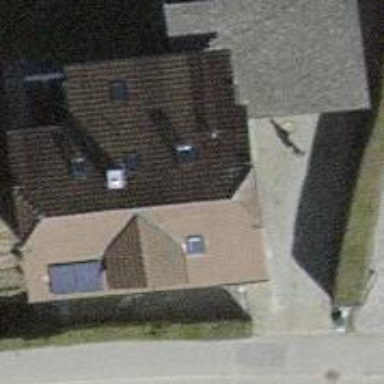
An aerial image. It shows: Building with half-hipped roof.